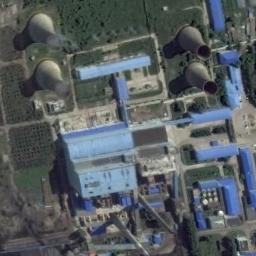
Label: thermal_power_station